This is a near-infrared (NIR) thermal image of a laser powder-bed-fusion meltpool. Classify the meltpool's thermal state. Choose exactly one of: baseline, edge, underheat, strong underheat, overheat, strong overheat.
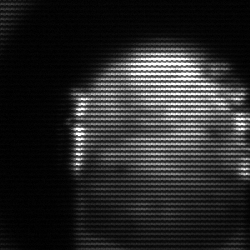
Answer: baseline